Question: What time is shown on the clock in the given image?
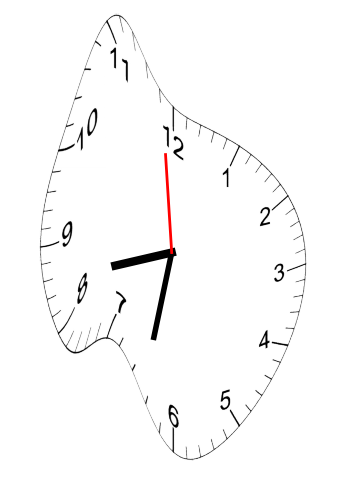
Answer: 08:31:59